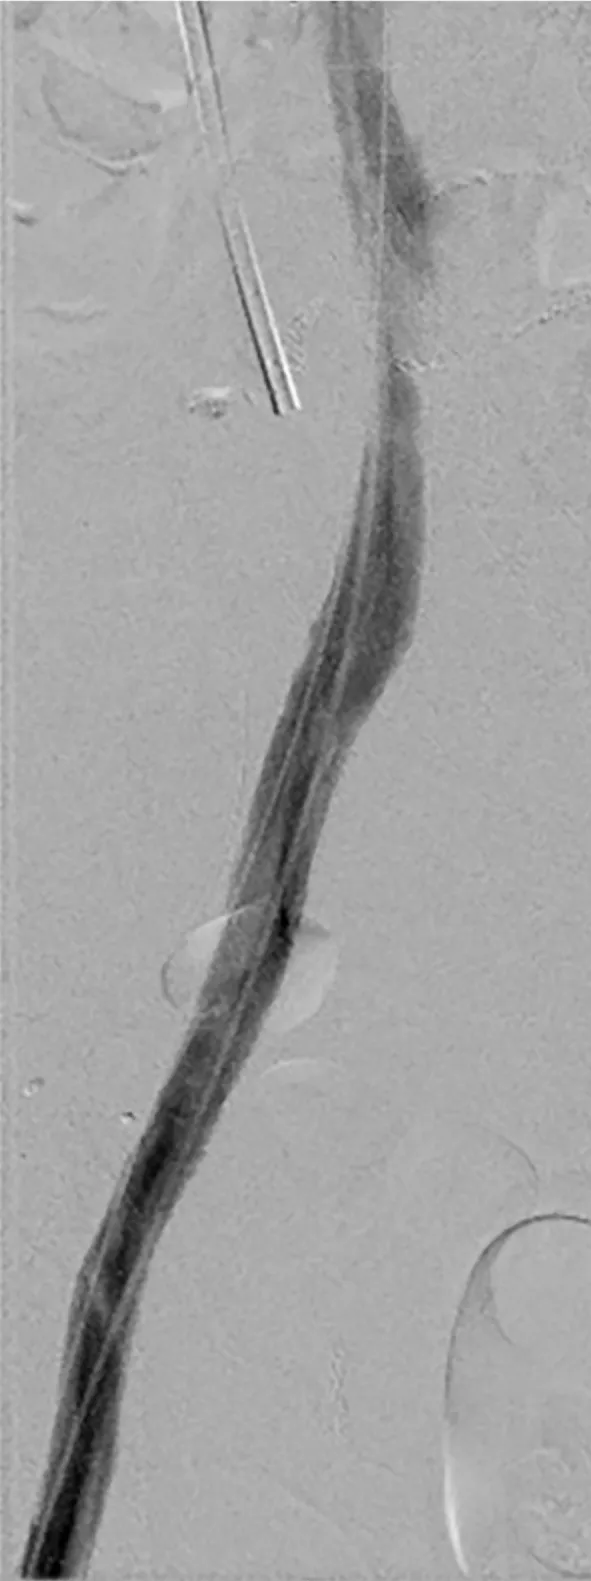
Completion venography shows widely patent right iliac vein stents with free contrast flowing into the IVC.
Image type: radiology (ct)